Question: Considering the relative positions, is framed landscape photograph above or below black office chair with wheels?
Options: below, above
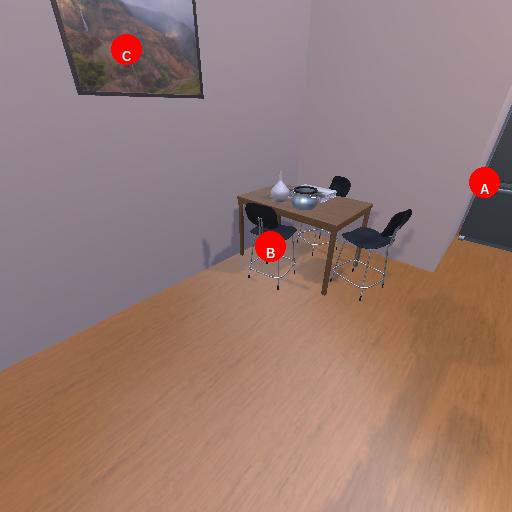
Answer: below